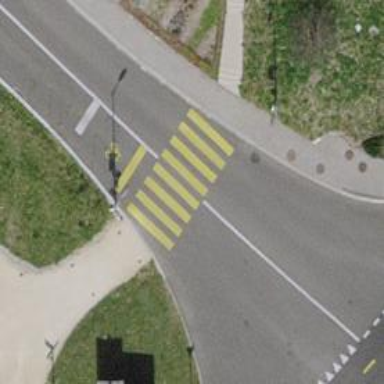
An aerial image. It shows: Crossing with traffic signals.